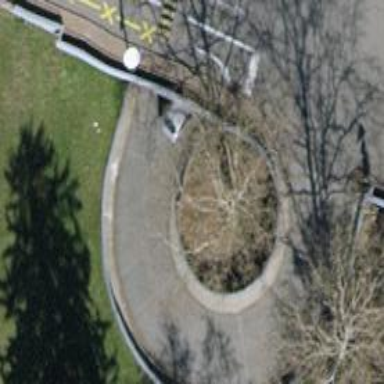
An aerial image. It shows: Parking area.